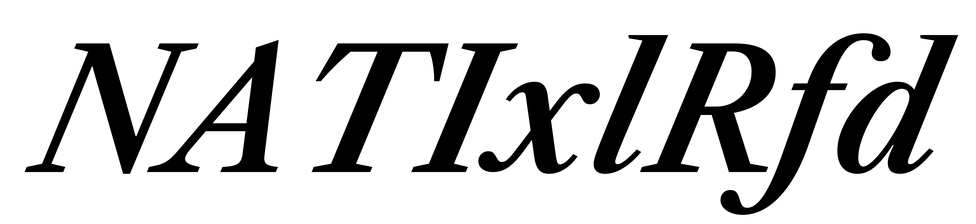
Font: LibreCaslonText-Italic_SemiBold_Italic